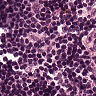
Metastatic tissue present: no